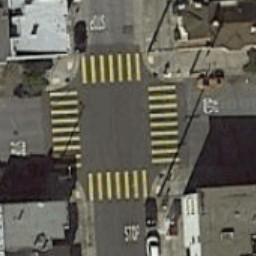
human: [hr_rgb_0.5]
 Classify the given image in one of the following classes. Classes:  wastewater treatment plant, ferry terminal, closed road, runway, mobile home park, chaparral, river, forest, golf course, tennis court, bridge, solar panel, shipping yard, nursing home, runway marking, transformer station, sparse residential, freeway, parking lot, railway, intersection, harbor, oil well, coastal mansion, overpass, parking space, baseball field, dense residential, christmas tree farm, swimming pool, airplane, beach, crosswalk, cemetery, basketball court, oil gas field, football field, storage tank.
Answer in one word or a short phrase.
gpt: crosswalk